Question:
I want to remove all the old alerts and show only the latest one.
The code snippet that is adding these alerts:
'''
$("#update-timeline-audit").parent().after('<div class="alert alert-success inline"> <a href="#" class="close" data-dismiss="alert">&times;</a>No new tweets since the last audit</div>');
'''
Please suggest me a way to solve this repitition of alerts issue! Thanks in advance!
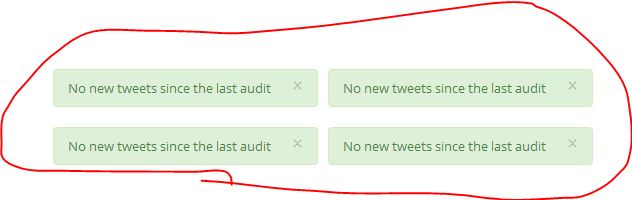
Answer: Try using '.html()' instead of '.after()'
'.after()' appends the HTML each time while '.html()' resets the HTML each time.